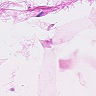
Metastatic tissue present: no